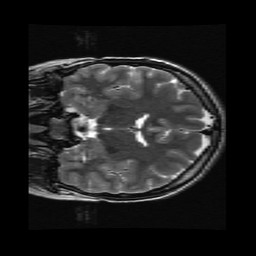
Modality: T2w
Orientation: coronal
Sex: female
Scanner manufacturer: ge
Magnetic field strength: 3 T
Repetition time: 5 s
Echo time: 0.1019 s